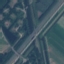
Land use / land cover class: Highway